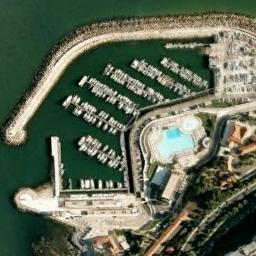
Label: harbor